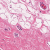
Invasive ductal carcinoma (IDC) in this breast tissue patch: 0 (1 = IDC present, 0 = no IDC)